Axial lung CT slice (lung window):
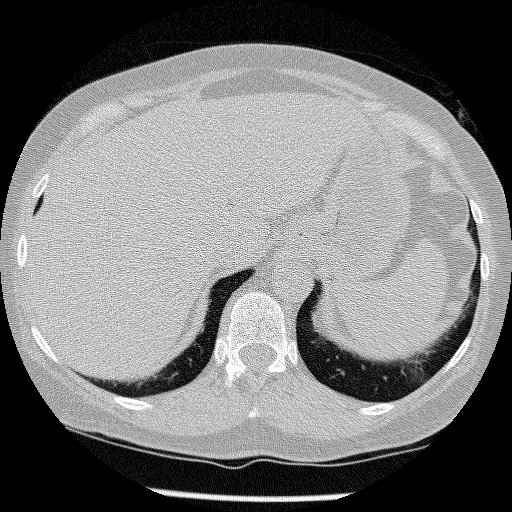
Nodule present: no